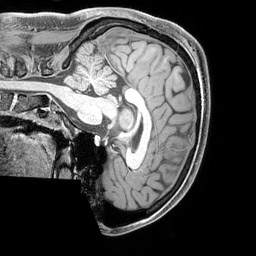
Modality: T1w
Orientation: sagittal
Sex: male
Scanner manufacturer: siemens
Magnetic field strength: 3 T
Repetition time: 2.3 s
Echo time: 0.00226 s